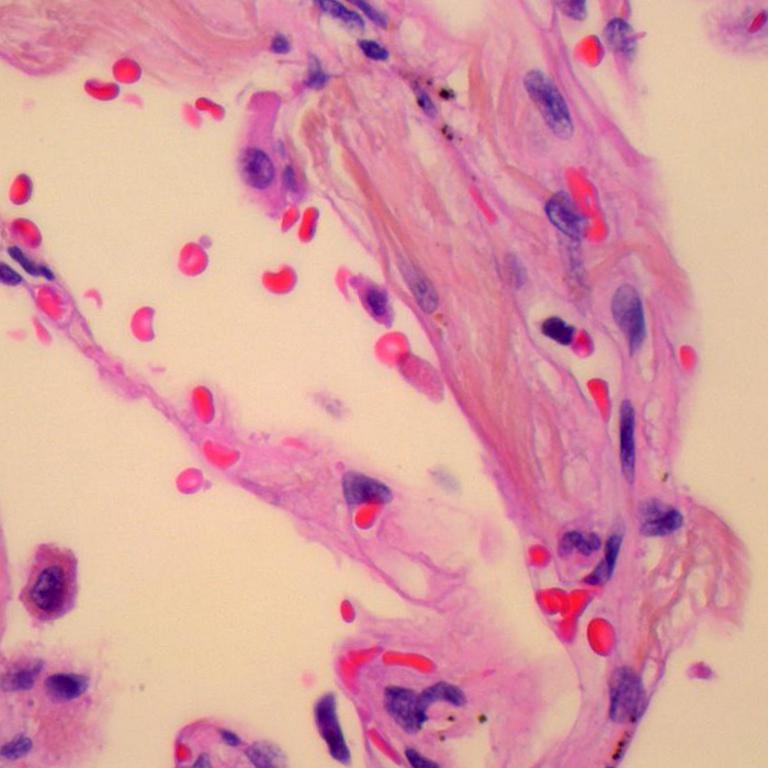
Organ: lung
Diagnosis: benign